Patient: sex F, age 33
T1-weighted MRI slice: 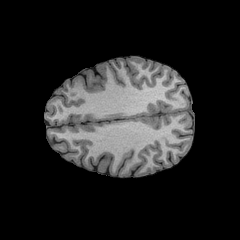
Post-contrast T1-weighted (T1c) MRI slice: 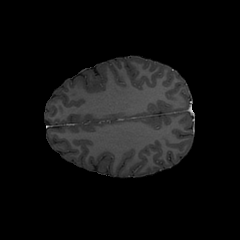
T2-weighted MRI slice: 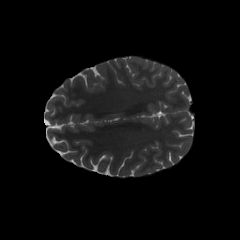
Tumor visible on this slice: no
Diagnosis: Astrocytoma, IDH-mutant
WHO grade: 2